Milling tool wear sample.
Tool blade image: 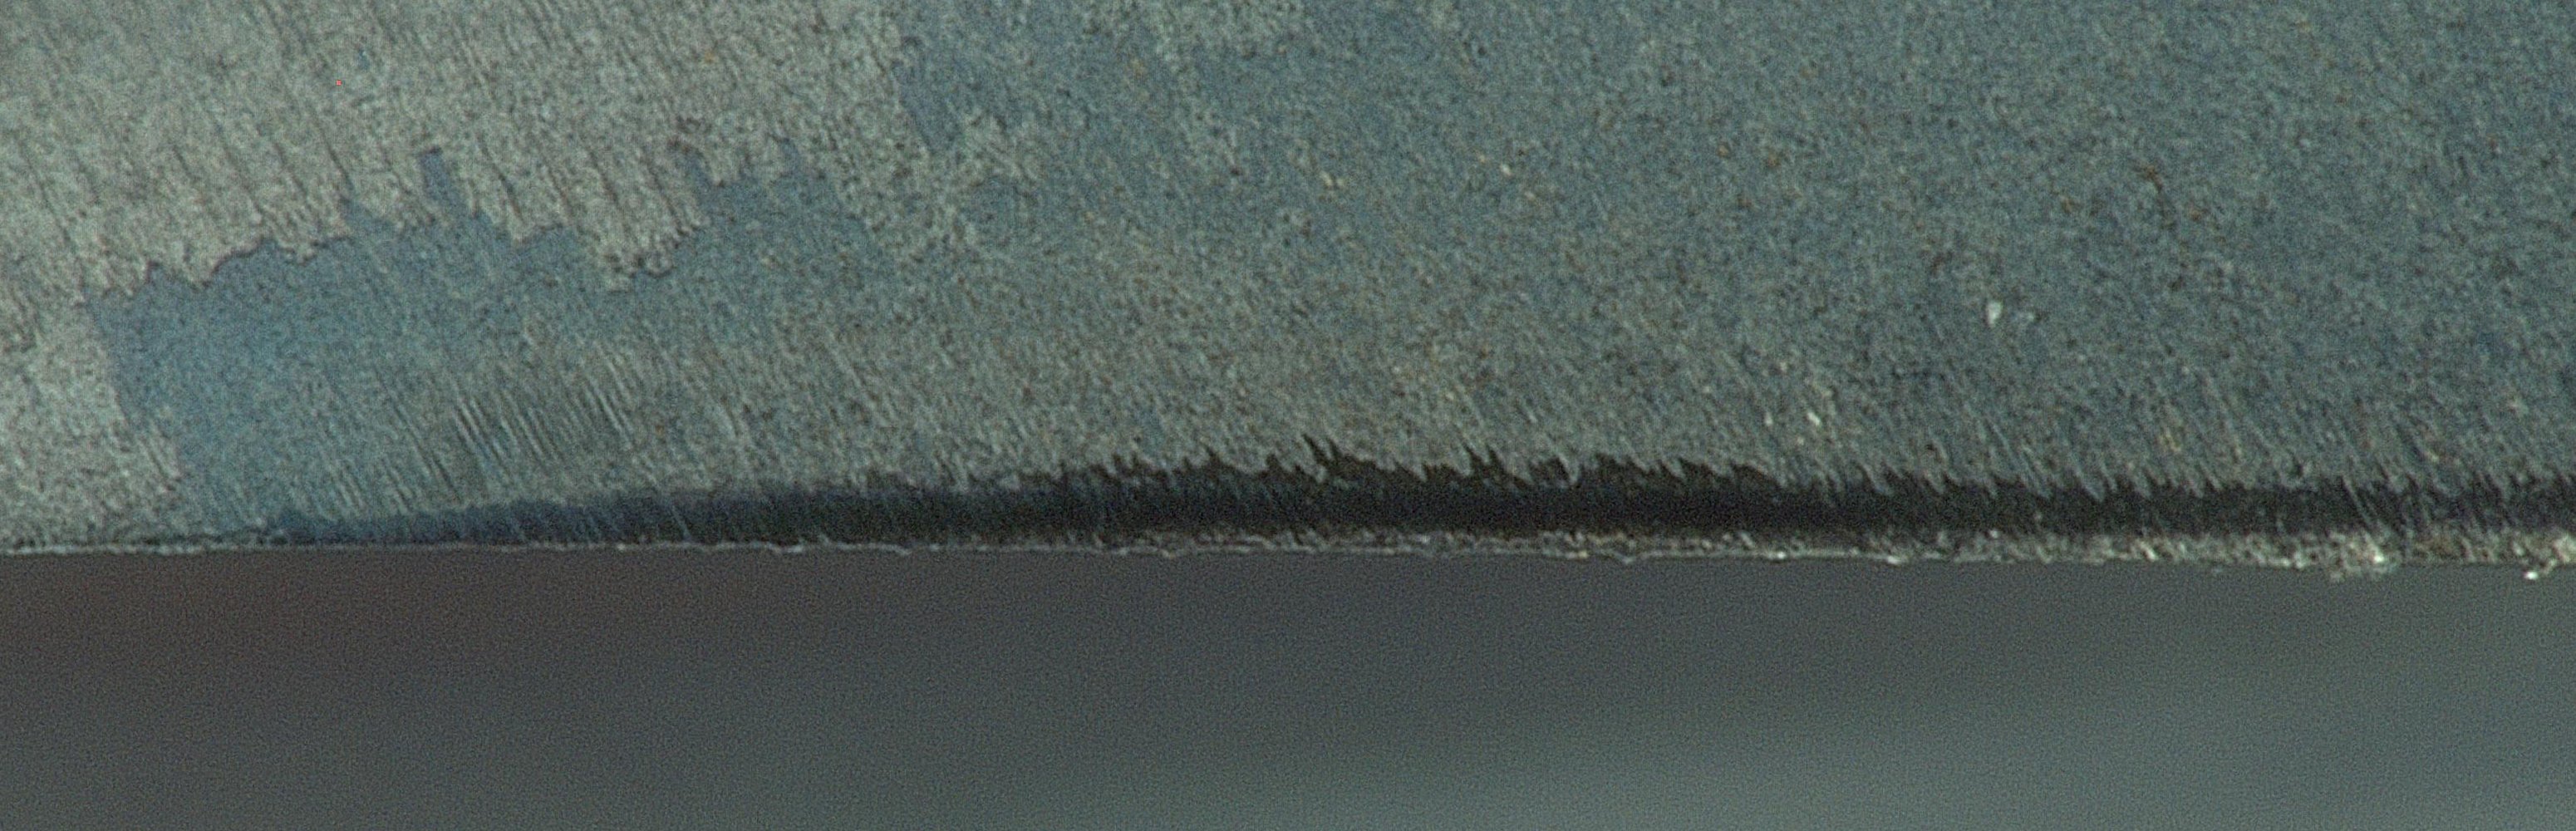
Chip image: 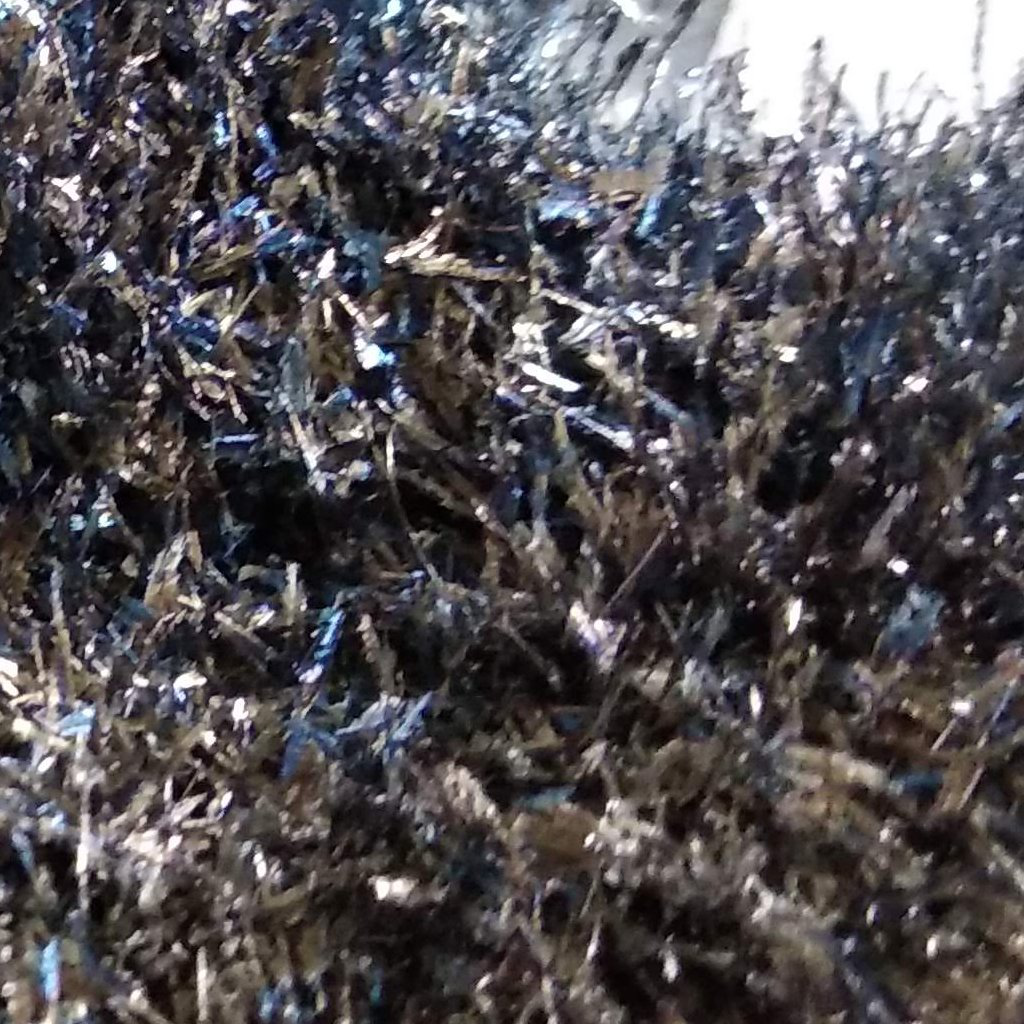
Workpiece image: 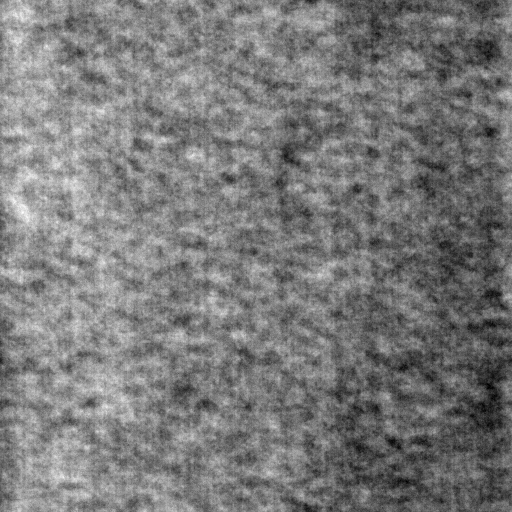
Tool wear state: used
Gaps: 0.22
Flank wear: 90.49
Overhang: 19.99
Force-signal Mel-spectrograms (X, Y, Z axes): 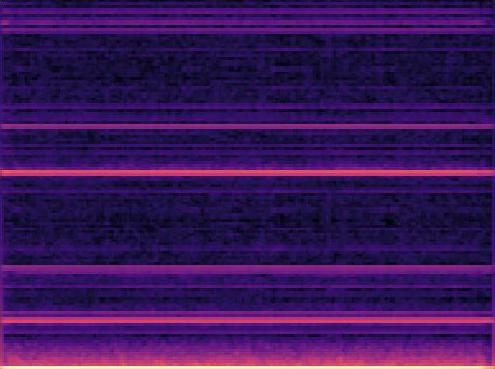 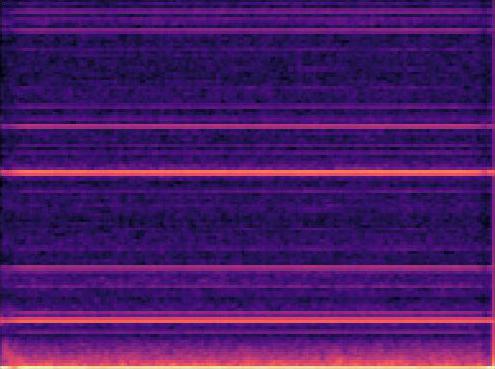 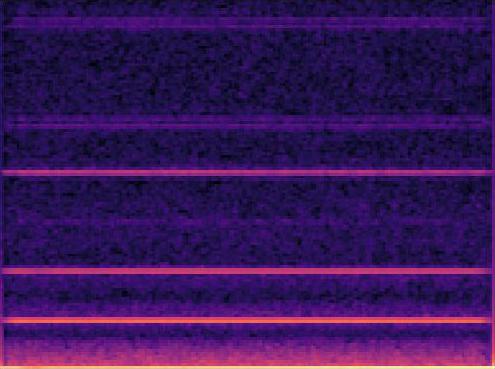
Force-signal scalograms (X, Y, Z axes): 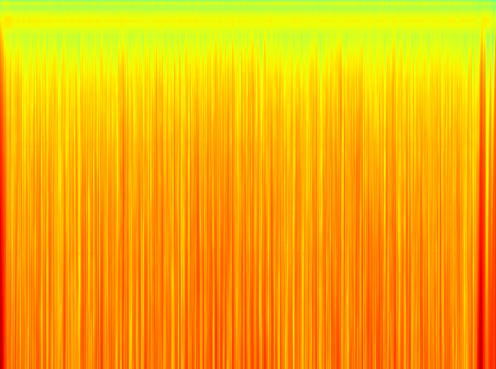 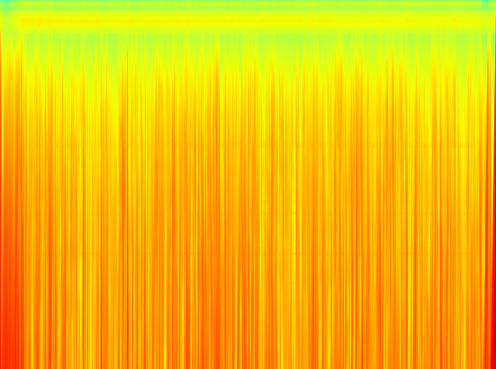 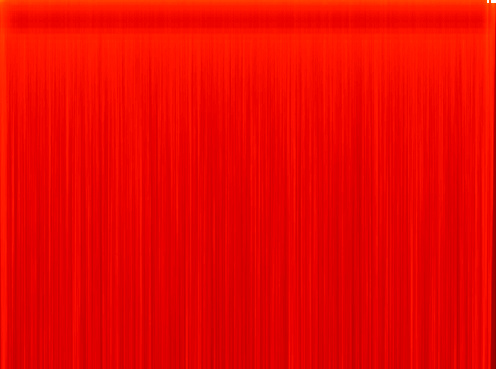
Force phase: steady_state_stabilization_wear